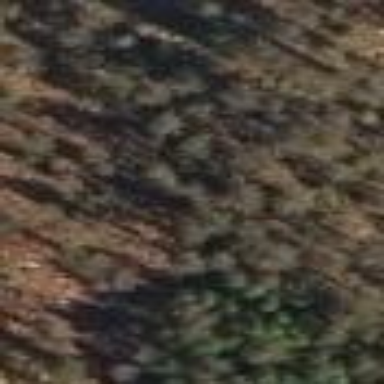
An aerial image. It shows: Woodland consisting mainly of needle-leaved trees.